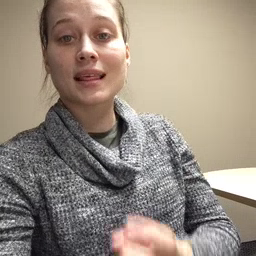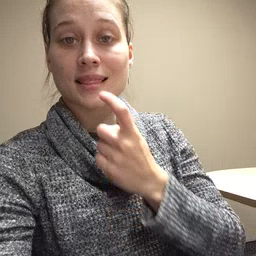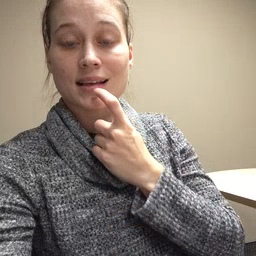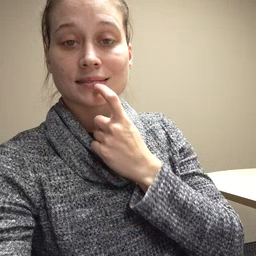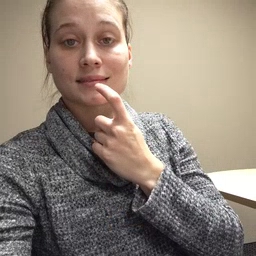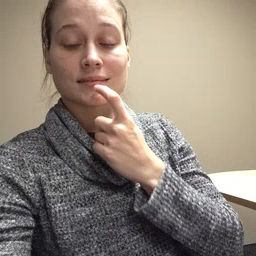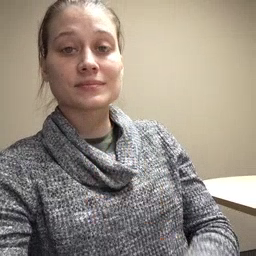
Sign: glasswindow